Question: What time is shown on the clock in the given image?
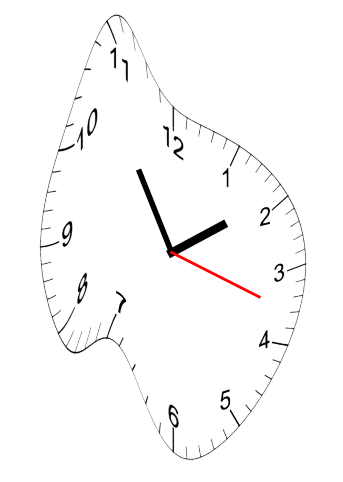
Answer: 01:54:18